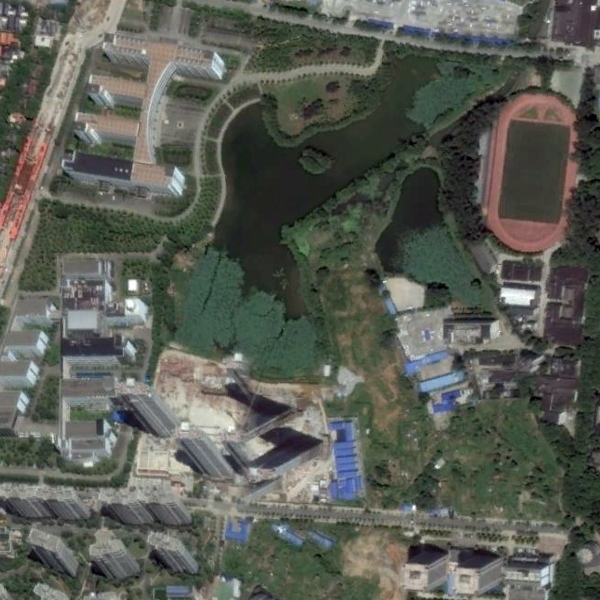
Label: School